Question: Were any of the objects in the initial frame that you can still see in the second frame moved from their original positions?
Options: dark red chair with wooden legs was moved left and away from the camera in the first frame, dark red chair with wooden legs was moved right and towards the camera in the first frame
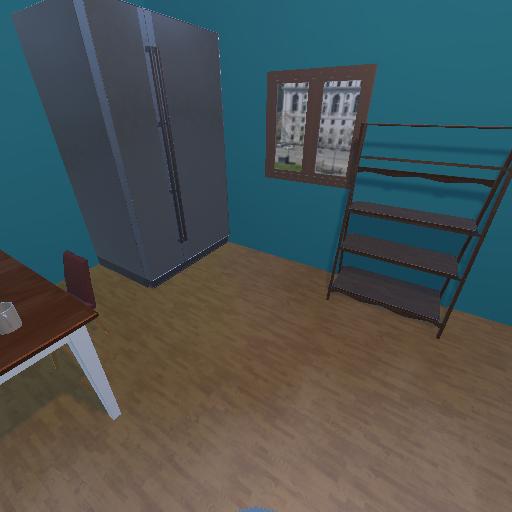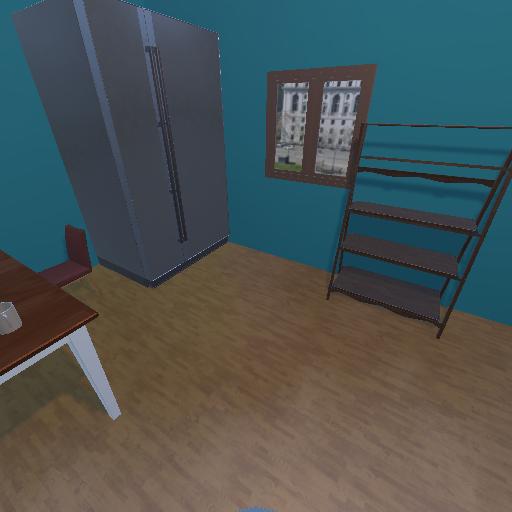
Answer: dark red chair with wooden legs was moved left and away from the camera in the first frame